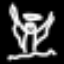
Label: angel